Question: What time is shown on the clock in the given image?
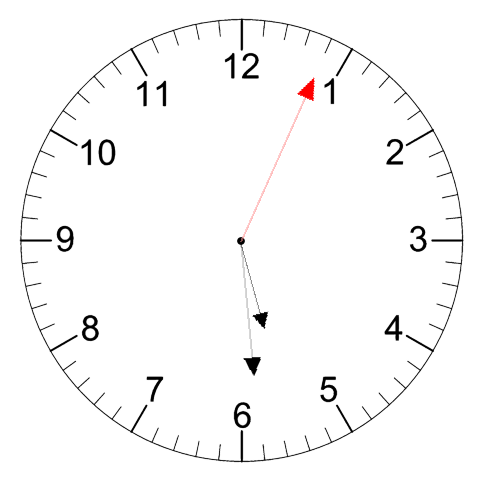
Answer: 05:29:04